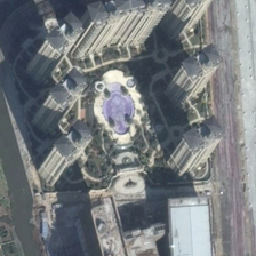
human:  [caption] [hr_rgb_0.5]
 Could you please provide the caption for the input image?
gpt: Some high-rise buildings in the business district are located between the river and the road.

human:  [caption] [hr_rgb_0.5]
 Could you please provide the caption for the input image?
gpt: Some tall buildings in the business district are between the river and the road.

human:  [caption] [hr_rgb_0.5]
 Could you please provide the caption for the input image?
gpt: Some high-rise buildings in the business district are between rivers and streets.

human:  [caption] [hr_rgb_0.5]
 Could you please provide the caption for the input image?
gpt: Some skyscrapers in the business district are located between a river and a street.

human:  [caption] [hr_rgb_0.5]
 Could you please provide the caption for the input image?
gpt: The tall buildings in the business district are between a river and a road.